Question: I create my own class : BNRItem.m
I would like to monitor this class with instrument tool for XCODE6 but I do not achieve to see my class on category column when I call it from the simulator.
When a BNRItem is created, a new line is displayed, with "malloc 4KB" on category column. !
What I'm suppose to do ?

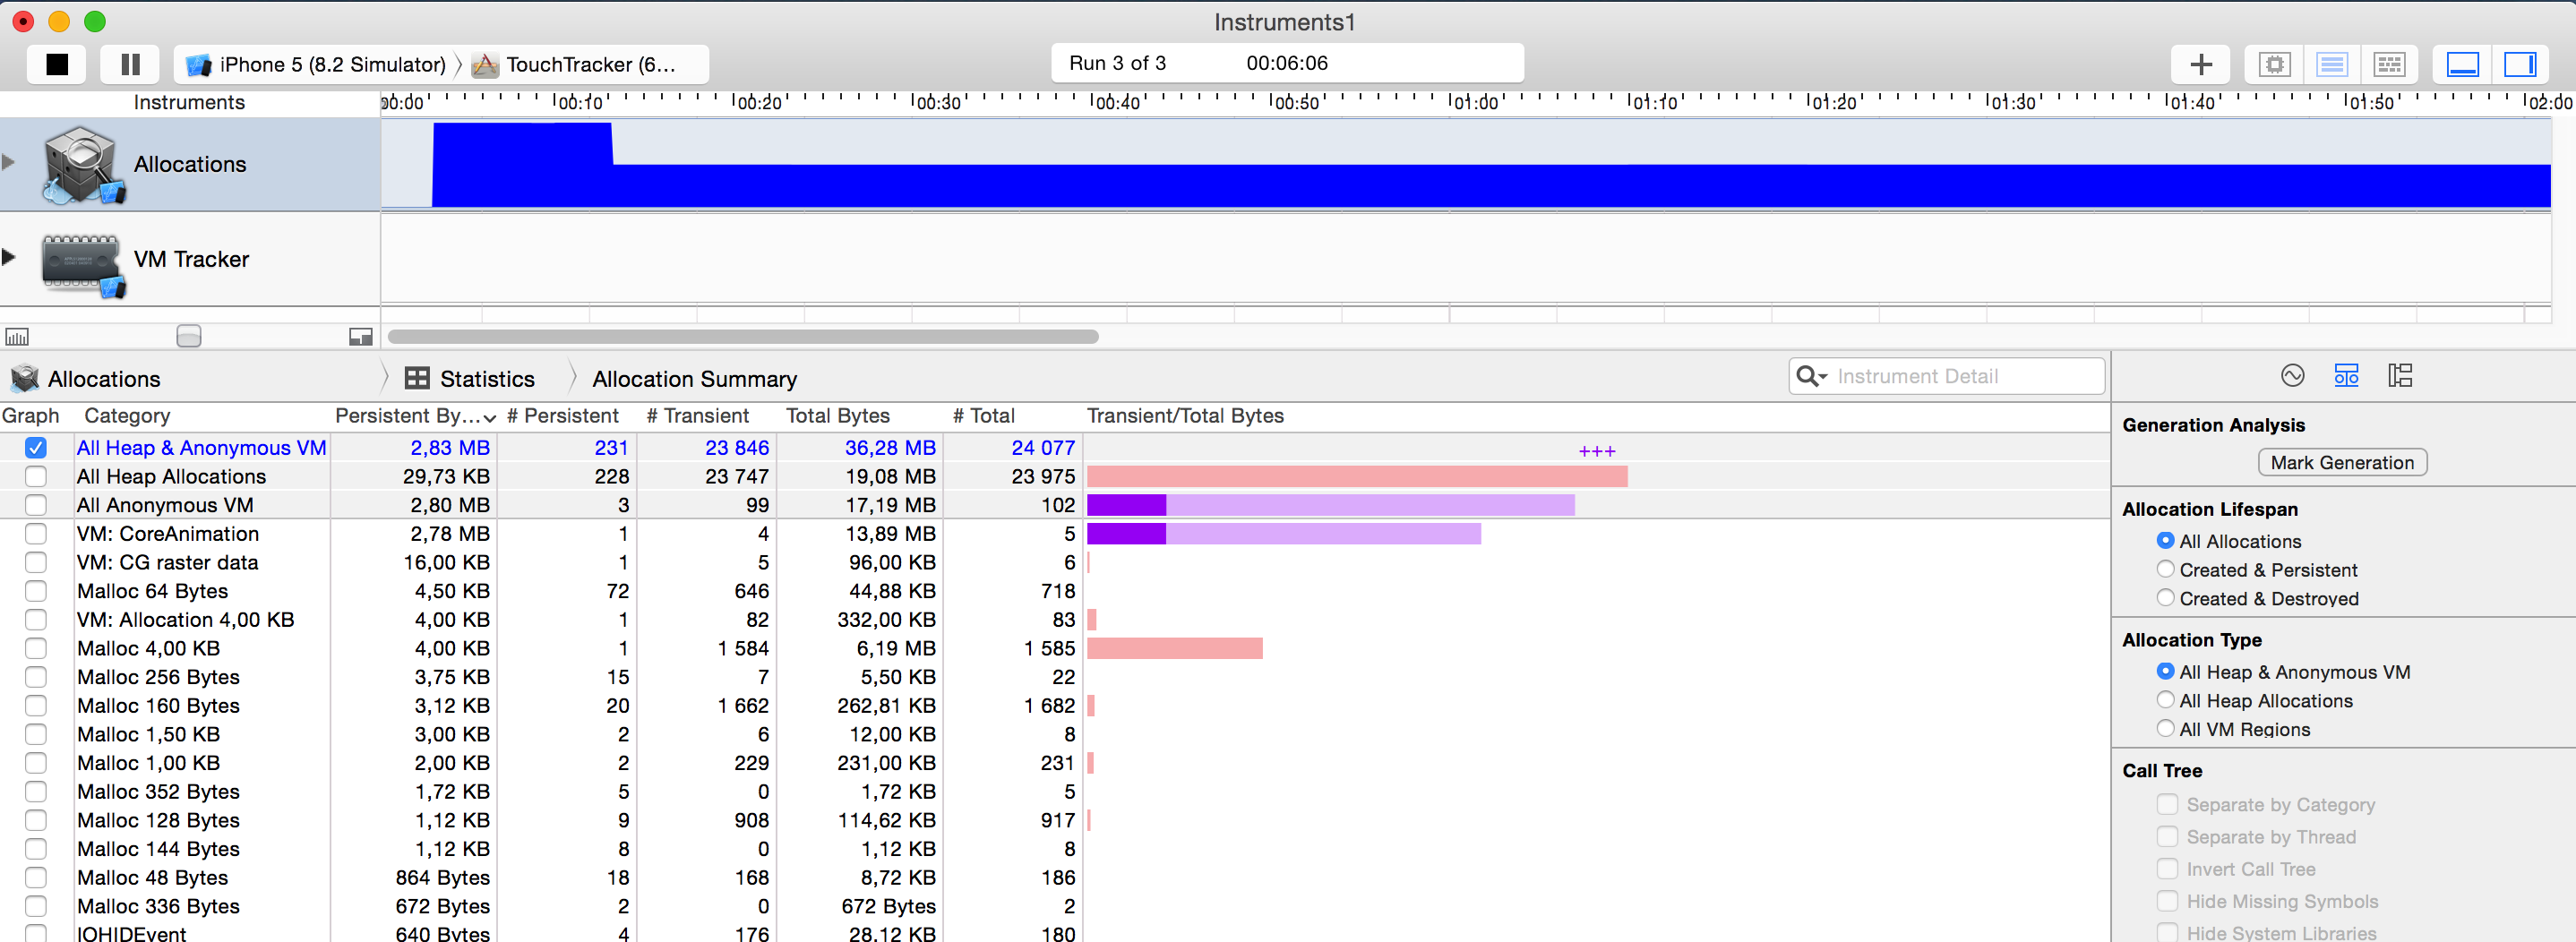
Answer: Same thing here with Xcode 6.2 in the simulator.
The only workaround I've found is to profile on the device. That works.